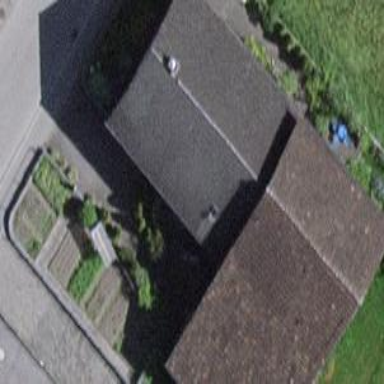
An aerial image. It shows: Detached building.